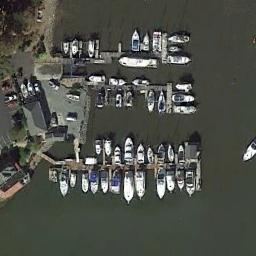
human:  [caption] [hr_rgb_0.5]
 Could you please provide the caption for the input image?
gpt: There are only three empty seats in the harbor .

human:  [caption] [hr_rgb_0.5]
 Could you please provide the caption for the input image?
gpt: There are many ships of different shapes and sizes in the harbor .

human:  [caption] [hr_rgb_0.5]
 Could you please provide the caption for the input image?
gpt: The harbor has lots of neatly docked boats and some boats are in the open area on the shore .

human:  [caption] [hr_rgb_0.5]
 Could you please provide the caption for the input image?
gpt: Some yachts moored on the sea next to the harbor next to the building .

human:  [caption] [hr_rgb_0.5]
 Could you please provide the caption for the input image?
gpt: There are many ships and some buildings at the harbor .